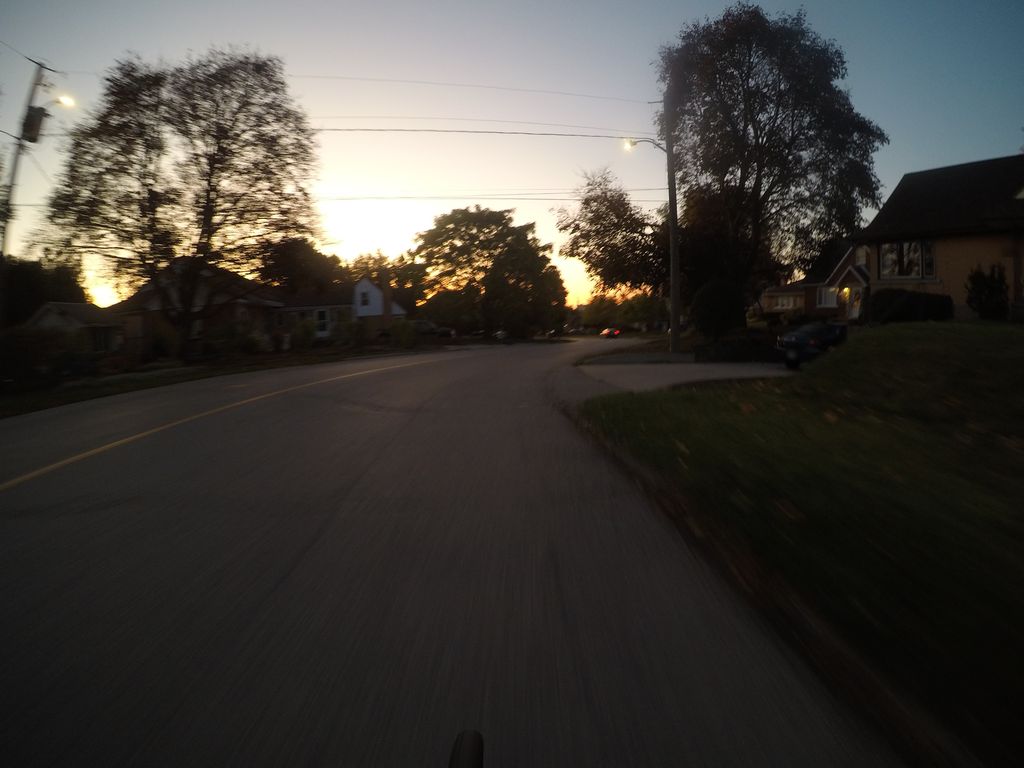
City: kitchener-waterloo